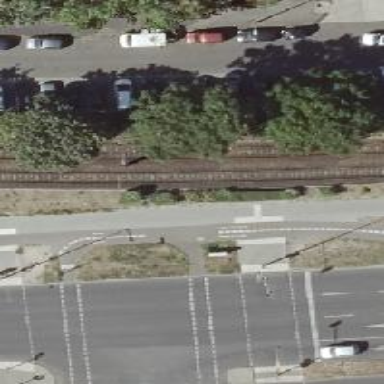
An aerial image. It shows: Asphalt path with asphalt cycleway.